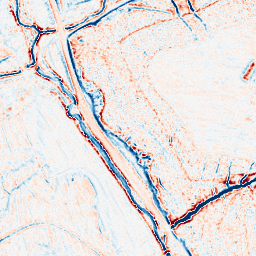
Category: edge_preserving
Decomposition family: bilateral
Decomposition parameters: d: 9
sigma_color: 50
sigma_space: 25
Upsampling method: edge_directed
Upsampling parameters: scale: 2
Upsampling scale: 2